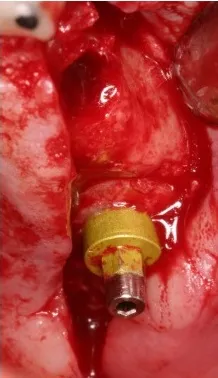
Simultaneous placement of the graft and the implant in the recipient site.
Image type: pathology (fish)